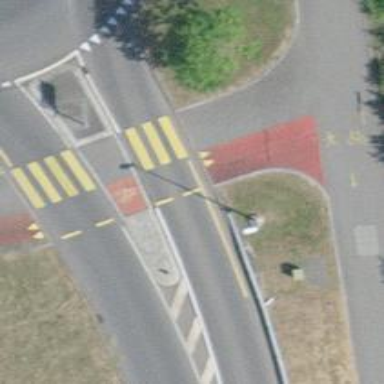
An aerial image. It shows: Kerb serving as barrier.